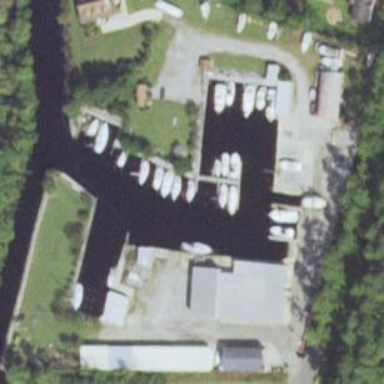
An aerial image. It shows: Marina on leisure land.